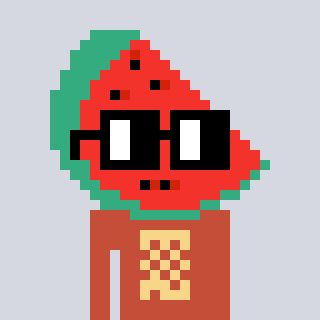
a pixel art character with square black glasses, a watermelon-shaped head and a rust-colored body on a cool background